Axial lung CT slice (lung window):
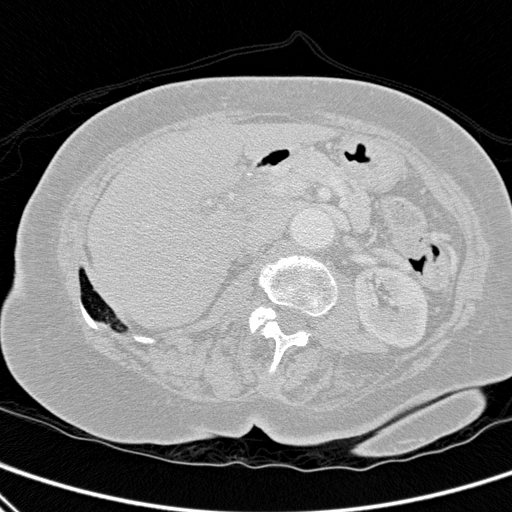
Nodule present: no